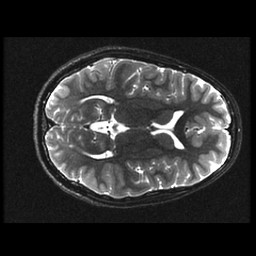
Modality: T2w
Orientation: axial
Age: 15
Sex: female
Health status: ill
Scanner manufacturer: ge
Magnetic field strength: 3 T
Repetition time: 7.5 s
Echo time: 0.1015 s